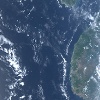
Label: water